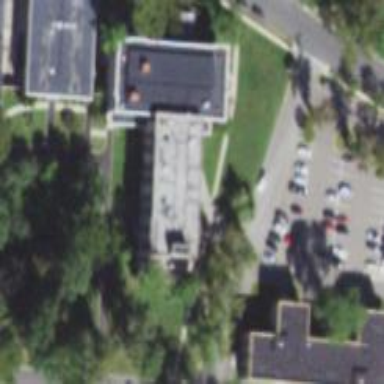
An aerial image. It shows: Building.